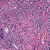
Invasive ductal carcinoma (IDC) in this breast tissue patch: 1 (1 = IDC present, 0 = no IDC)